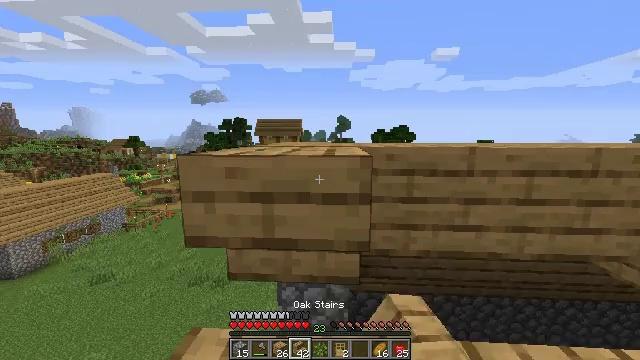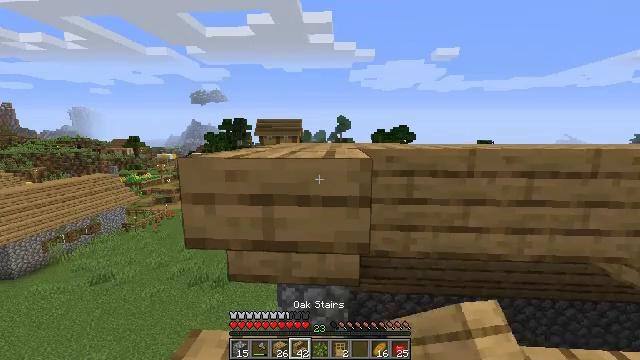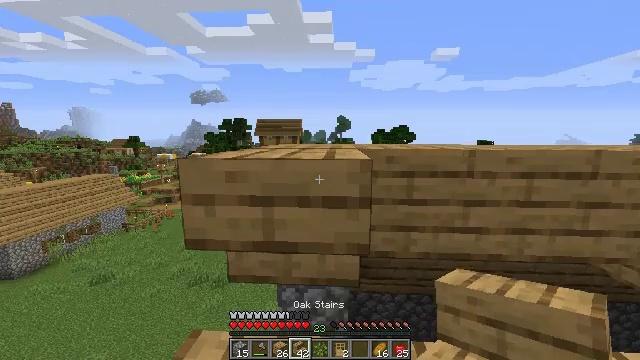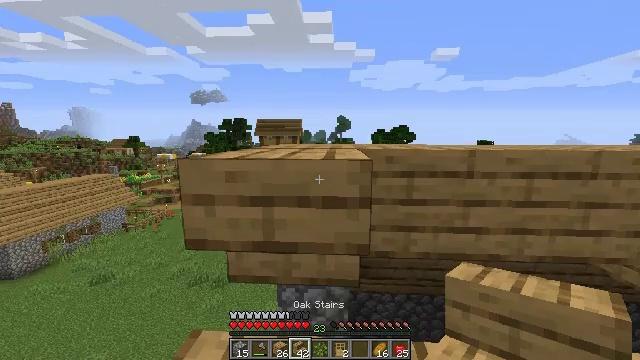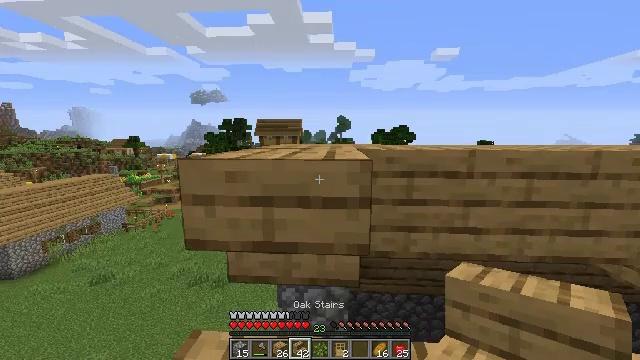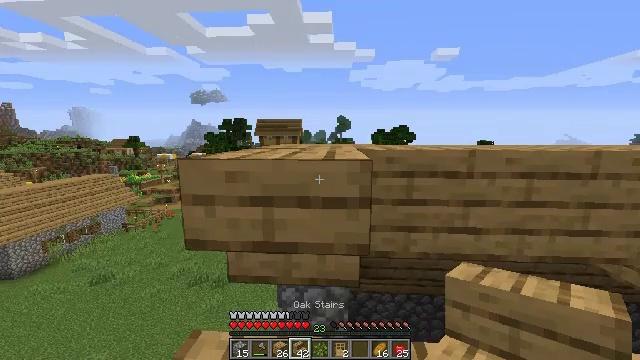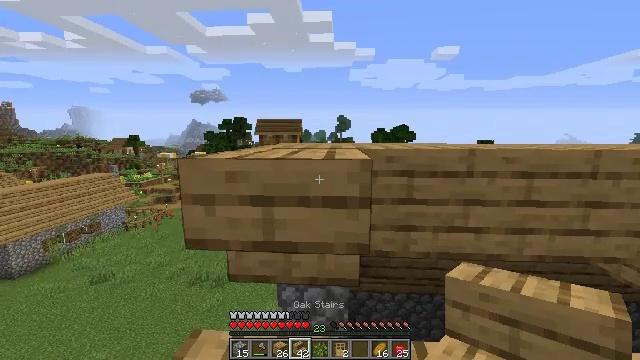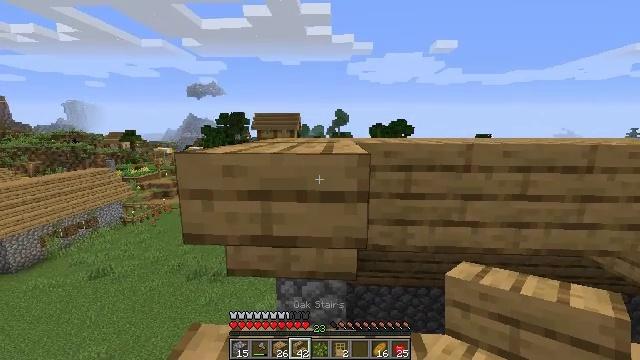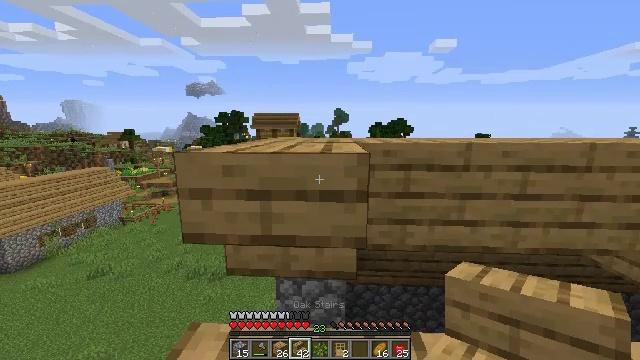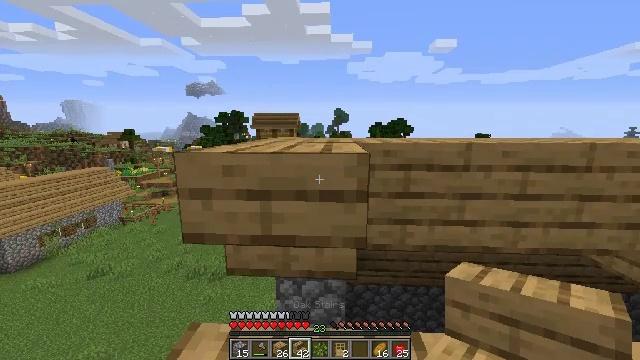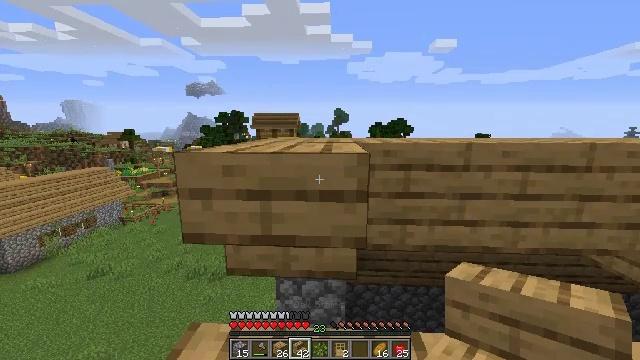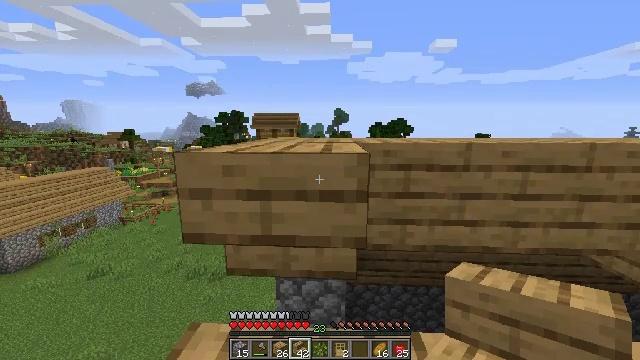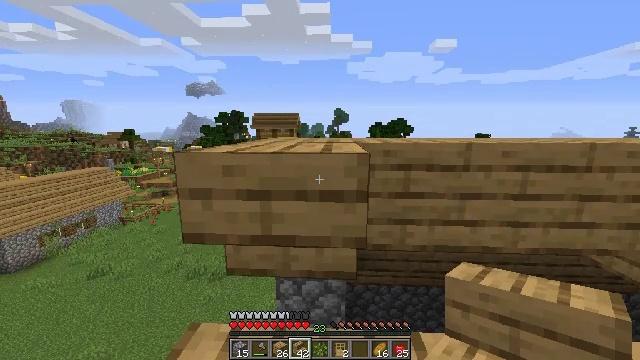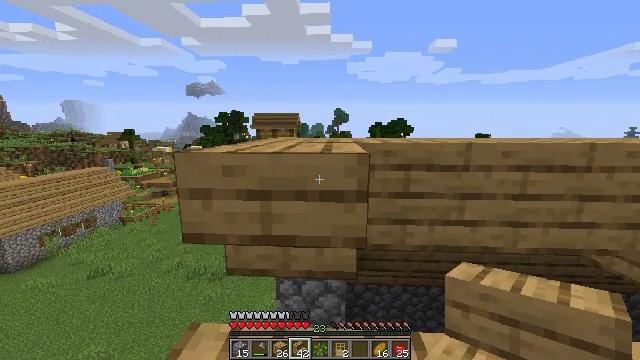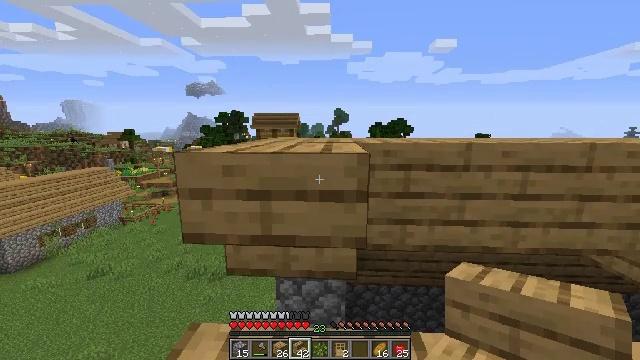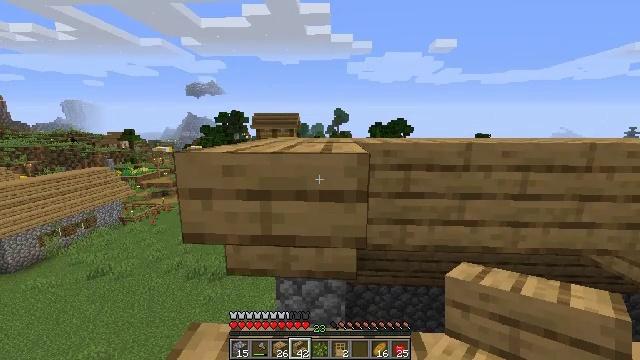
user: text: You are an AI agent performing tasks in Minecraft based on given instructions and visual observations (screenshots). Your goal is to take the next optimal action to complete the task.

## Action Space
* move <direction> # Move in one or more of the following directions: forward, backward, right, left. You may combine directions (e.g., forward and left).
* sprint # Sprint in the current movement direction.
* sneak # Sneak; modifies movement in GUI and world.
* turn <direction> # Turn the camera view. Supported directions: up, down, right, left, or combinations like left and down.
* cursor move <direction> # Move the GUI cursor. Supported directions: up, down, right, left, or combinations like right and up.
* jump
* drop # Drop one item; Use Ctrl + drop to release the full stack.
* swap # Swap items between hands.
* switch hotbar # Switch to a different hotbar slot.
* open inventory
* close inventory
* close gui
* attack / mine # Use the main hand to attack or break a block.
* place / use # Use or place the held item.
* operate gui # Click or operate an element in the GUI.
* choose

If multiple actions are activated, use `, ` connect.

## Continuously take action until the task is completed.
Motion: motion action
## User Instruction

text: Mine oak stairs.
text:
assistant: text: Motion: no_op
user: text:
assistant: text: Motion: no_op
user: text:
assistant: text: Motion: no_op
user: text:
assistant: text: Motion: no_op
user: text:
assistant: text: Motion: no_op
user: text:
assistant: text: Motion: no_op
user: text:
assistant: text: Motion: turn down
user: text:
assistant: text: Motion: no_op
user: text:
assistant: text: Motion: no_op
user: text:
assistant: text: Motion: no_op
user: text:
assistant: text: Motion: no_op
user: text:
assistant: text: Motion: no_op
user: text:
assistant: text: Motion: no_op
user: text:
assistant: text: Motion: no_op
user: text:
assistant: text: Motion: no_op
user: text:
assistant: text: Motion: no_op
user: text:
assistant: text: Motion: no_op
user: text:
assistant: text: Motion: turn down
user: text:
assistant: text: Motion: no_op
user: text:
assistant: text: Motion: no_op
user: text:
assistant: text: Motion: no_op
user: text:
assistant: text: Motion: no_op
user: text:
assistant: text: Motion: no_op
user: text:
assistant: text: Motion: no_op
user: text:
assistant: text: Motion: no_op
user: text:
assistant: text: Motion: no_op
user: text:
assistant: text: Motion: no_op
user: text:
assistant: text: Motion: no_op
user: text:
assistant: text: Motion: no_op
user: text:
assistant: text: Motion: no_op